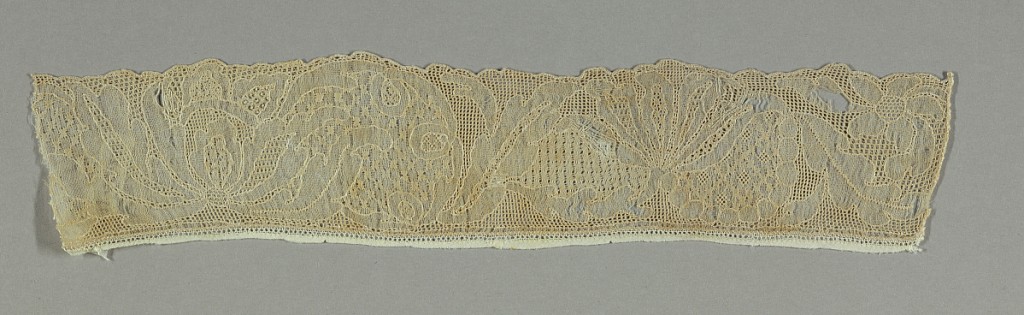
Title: Border
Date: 18th century
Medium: linen Technique: plain weave embroidered with deflected element work
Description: Fragment of a woven linen border with with deflected element work
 showing design of large blossoms and leafy scrolls that form a slightly scalloped edge.